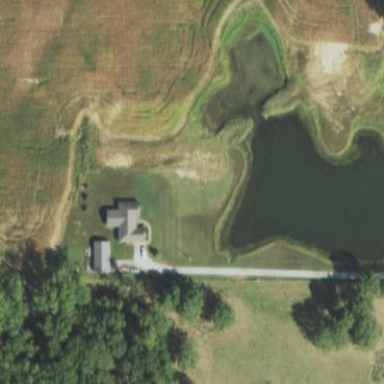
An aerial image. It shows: Serene pond surrounded by nature.